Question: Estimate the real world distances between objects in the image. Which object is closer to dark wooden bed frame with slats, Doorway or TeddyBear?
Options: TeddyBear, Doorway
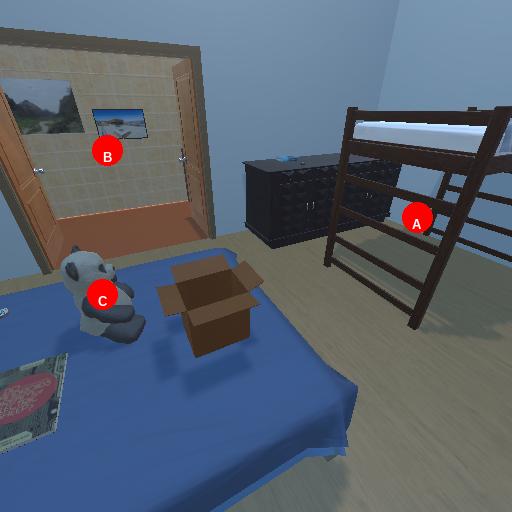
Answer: TeddyBear